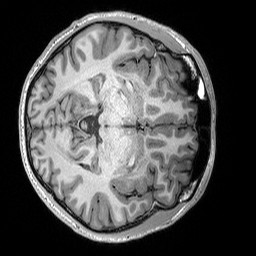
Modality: T1w
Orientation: axial
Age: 24
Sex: male
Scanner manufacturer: siemens
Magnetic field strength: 3 T
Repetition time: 2.3 s
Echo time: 0.00298 s